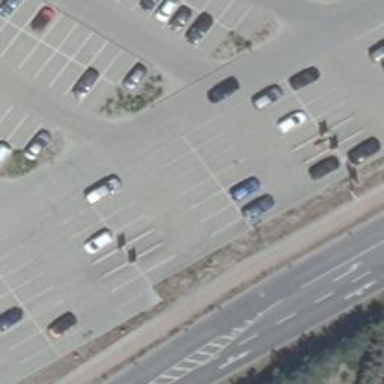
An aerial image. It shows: Asphalt parking aisle.